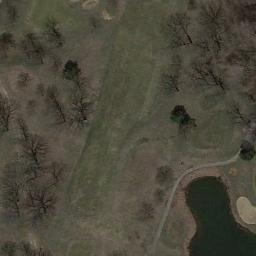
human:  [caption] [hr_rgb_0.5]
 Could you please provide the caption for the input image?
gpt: The golf course has a lake, A sandpit, A fairway and some bare barrier trees .

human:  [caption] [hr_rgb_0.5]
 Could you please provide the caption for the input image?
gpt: There are several bunkers and a lake and a few paths on the large lawn on the golf course and many withered trees .

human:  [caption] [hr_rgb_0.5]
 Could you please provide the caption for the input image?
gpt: Many trees are near the golf course .

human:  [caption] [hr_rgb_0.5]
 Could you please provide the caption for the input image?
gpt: About twenty sand bunkers are built around the lake .

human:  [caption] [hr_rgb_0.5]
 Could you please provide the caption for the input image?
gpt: There are many withered trees and a lake on the golf course .